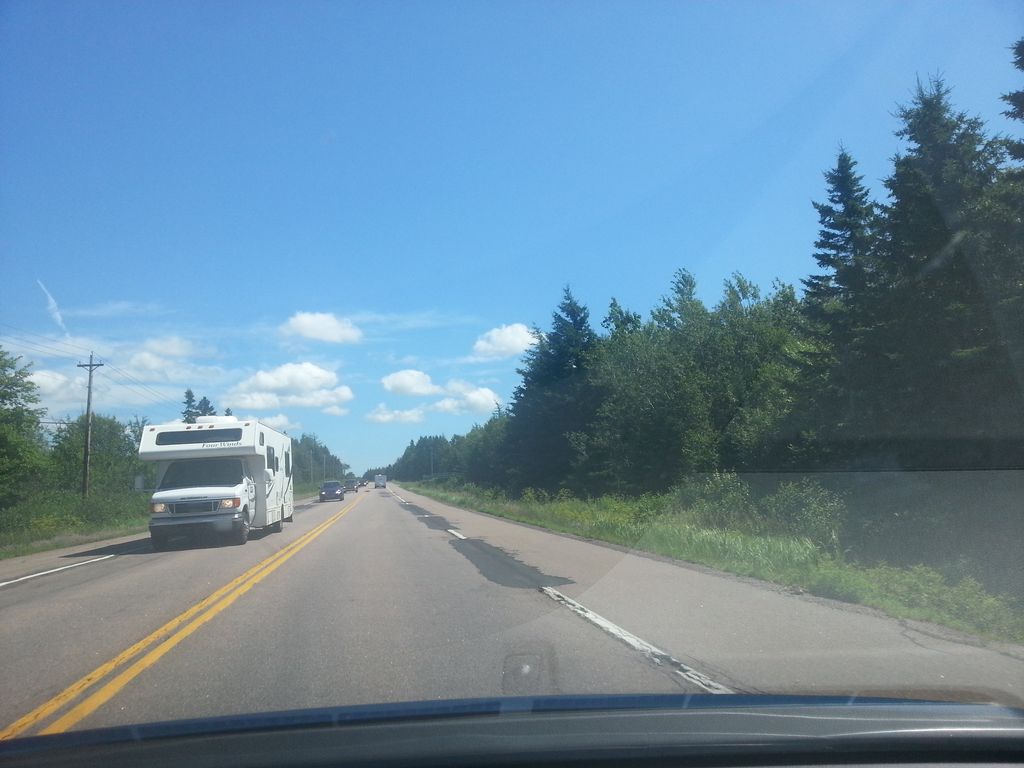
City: charlottetown